Question: I have two Gridviews. Both of which have autogenerated columns. But these two gridviews have the same number of rows. What I need to do is to set the row height of these two gridviews equal. I tried using the RowDataBound event of the gridviews but it isn't working.
This is the preview of how the Gridviews should look like:

This is the rowdatabound events I'm trying to build but it's not really working:
'''
Private Sub GridView1_RowDataBound(ByVal sender As Object, ByVal e As System.Web.UI.WebControls.GridViewRowEventArgs) Handles GridView1.RowDataBound
Dim gv1
Dim gv2
For i = 0 To e.Row.Cells.Count - 1
e.Row.Cells(i).Width = Page.Request.Browser.ScreenPixelsWidth
gv1 = GridView1.Rows(i).Height
gv2 = GridView2.Rows(i).Height
If gv2 > gv1 Then
e.Row.Cells(i).Height = gv2
End If
Next
End Sub
Private Sub GridView2_RowDataBound(ByVal sender As Object, ByVal e As System.Web.UI.WebControls.GridViewRowEventArgs) Handles GridView2.RowDataBound
Dim gv1
Dim gv2
For i = 0 To e.Row.Cells.Count - 1
e.Row.Cells(i).Width = Page.Request.Browser.ScreenPixelsWidth
gv1 = GridView1.Rows(i).Height
gv2 = GridView2.Rows(i).Height
If gv1 > gv2 Then
e.Row.Cells(i).Height = gv1
End If
Next
End Sub
'''
Please advise. Thanks.
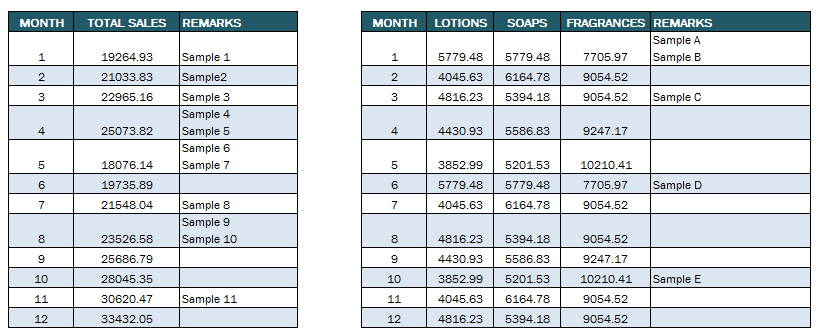
Answer: You may not be able to do this on server side. You have to use j query for that:
'''
$(document).ready(function () {
SetHeight();
});
function SetHeight() {
$("#GridView2 > tbody > tr").each(function (i, tr) {
if ($("#GridView2 > tbody > tr:nth-child(" + (i + 1) + ")").height() > $("#GridView1 > tbody > tr:nth-child(" + (i + 1) + ")").height()) {
$("#GridView1 > tbody > tr:nth-child(" + (i + 1) + ")").height($("#GridView2 > tbody > tr:nth-child(" + (i + 1) + ")").height());
} else {
$("#GridView2 > tbody > tr:nth-child(" + (i + 1) + ")").height($("#GridView1 > tbody > tr:nth-child(" + (i + 1) + ")").height());
}
});
}
'''